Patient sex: M
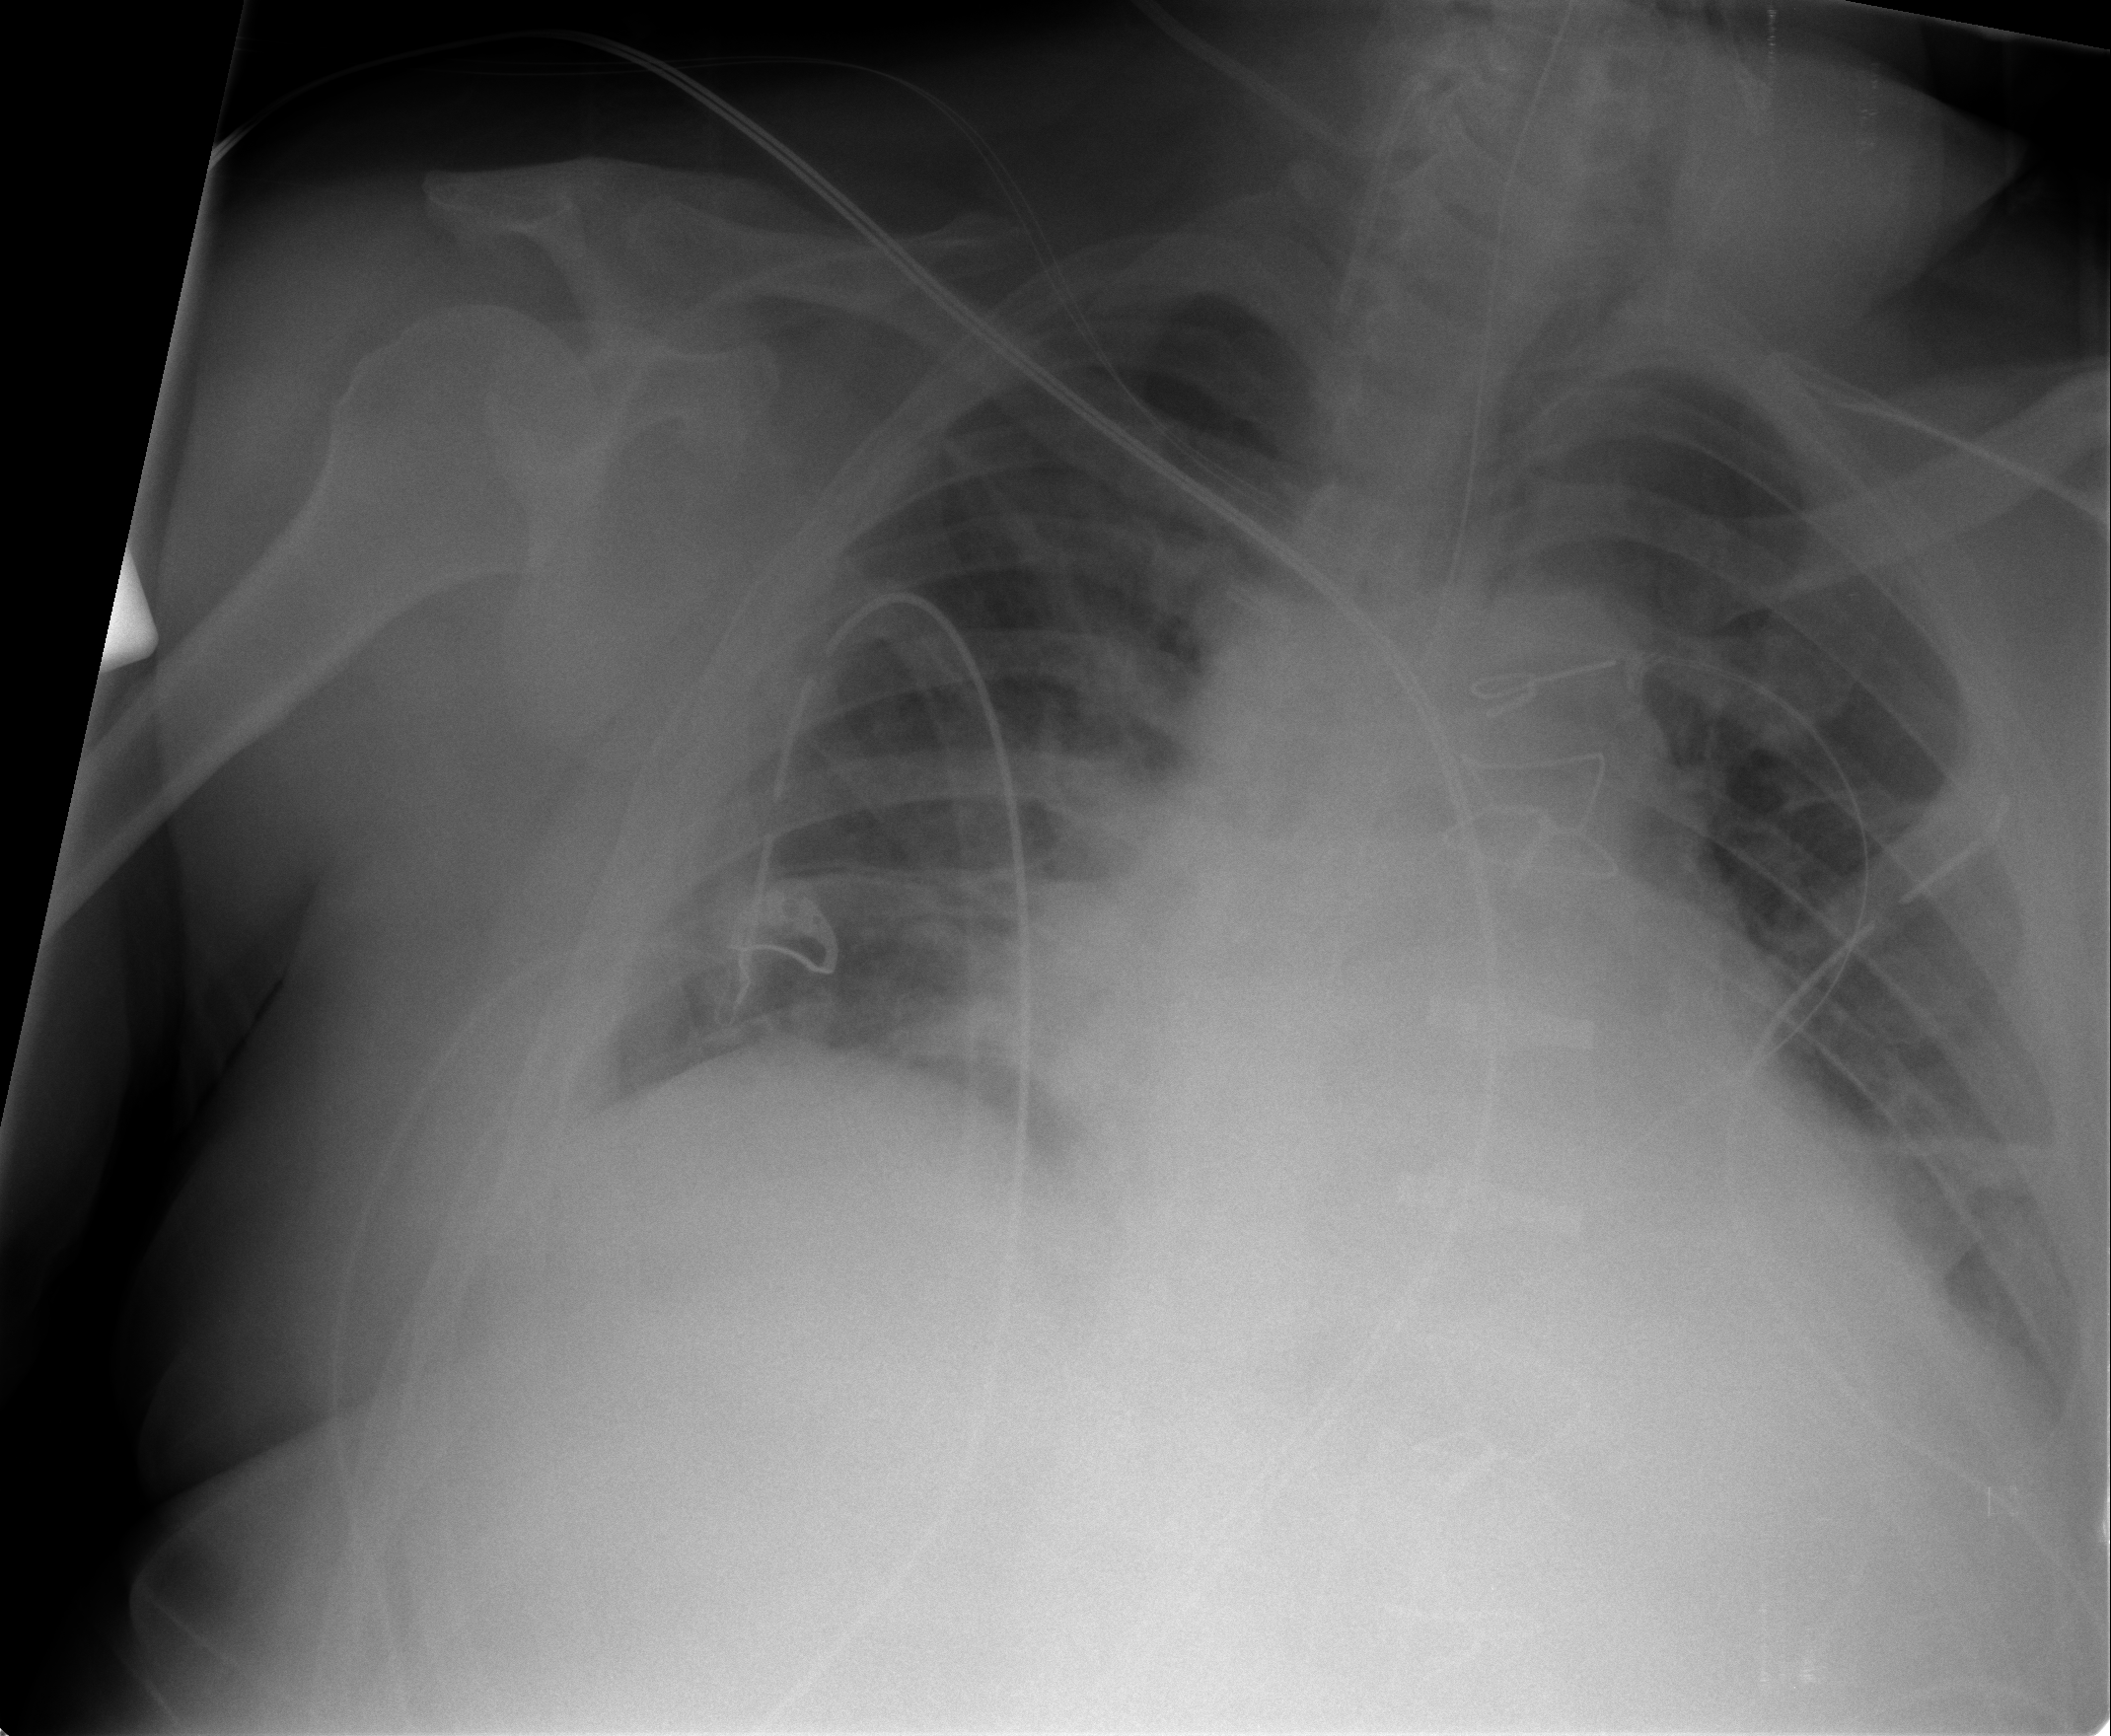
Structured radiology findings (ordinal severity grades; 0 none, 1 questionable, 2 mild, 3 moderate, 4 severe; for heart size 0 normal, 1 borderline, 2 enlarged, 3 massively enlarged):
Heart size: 2
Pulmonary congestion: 2
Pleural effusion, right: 0
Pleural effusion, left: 2
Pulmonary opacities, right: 0
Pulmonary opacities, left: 0
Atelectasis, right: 2
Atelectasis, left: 2